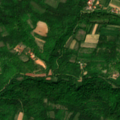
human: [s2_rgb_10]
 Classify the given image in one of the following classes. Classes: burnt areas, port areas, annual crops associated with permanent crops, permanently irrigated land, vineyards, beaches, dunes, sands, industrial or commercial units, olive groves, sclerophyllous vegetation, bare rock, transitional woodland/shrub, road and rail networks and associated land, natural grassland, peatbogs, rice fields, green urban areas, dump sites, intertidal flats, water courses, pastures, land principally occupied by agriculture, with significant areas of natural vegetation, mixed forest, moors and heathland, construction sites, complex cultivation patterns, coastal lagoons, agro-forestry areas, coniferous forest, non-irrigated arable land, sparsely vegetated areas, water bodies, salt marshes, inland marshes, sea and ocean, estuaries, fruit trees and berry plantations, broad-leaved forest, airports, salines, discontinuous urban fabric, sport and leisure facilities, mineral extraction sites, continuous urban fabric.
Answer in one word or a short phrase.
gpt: complex cultivation patterns, land principally occupied by agriculture, with significant areas of natural vegetation, broad-leaved forest